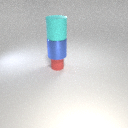
small red rubber cylinder below large cyan rubber cylinder